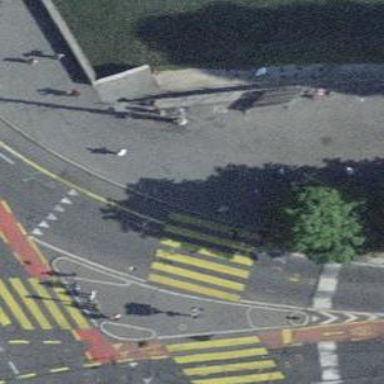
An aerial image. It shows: Asphalt footway with marked crossing equipped with traffic signals.